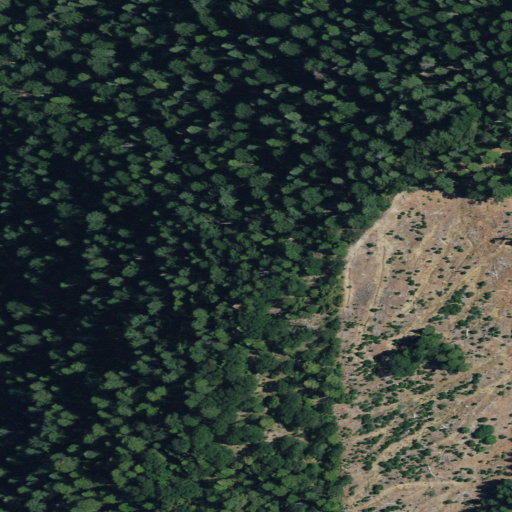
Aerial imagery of mountain in California named Negro Jack Hill containing evergreen forest, shrub, and mixed forest